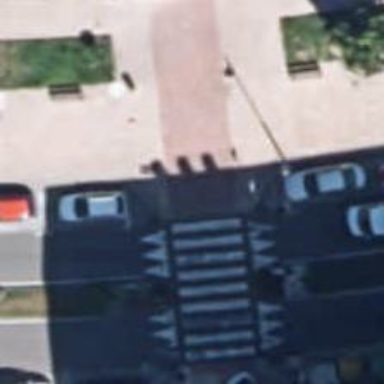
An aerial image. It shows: Marked crossing on the road.